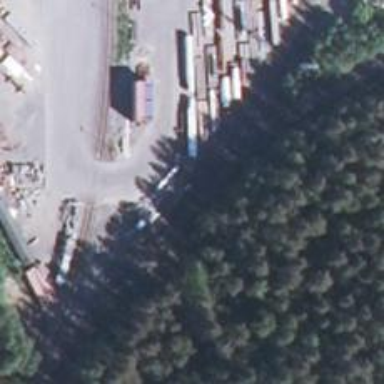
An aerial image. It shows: Rail spur service.